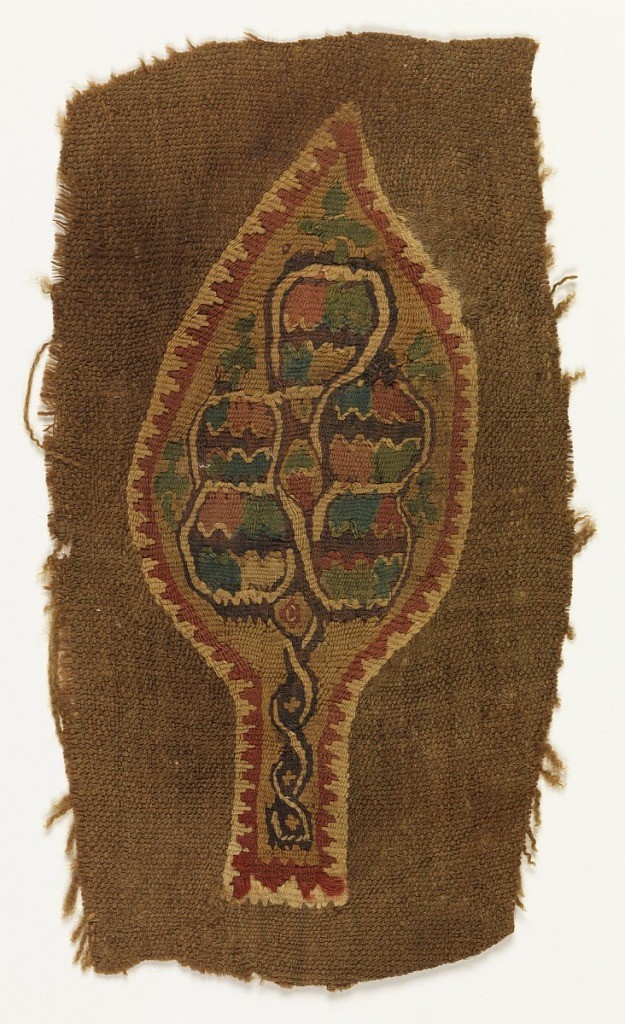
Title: Fragment
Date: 200–500
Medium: wool, linen Technique: tapestry weave
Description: Tapestry woven fragment showing a leaf shape on a dyed brown ground. At center, interlacing lines form a tree shape.